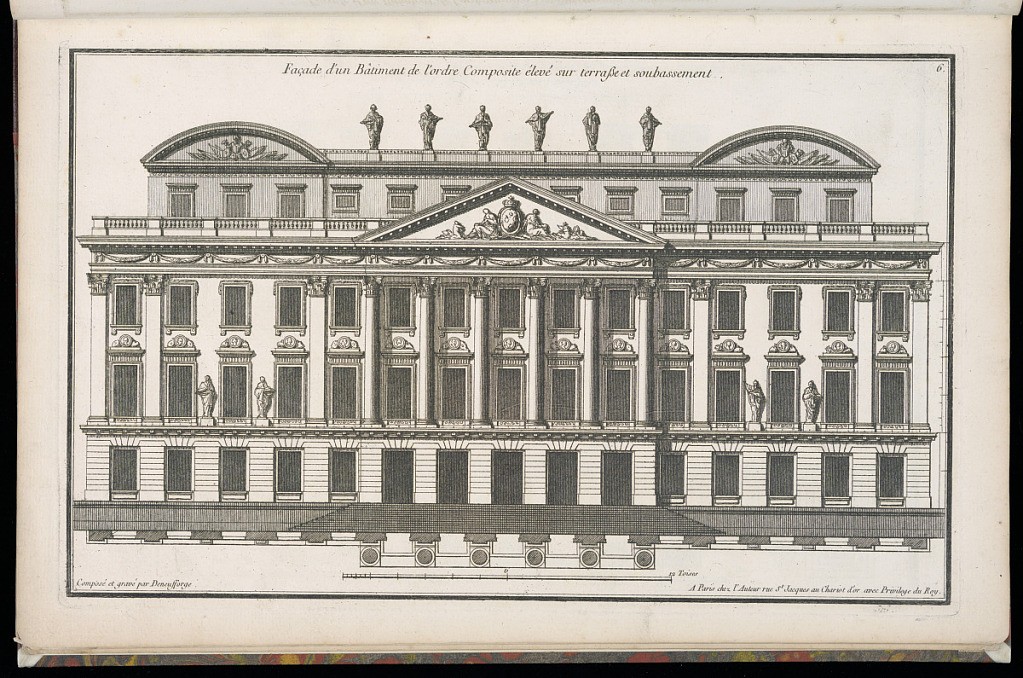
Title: Façade d'un Bâtiment de l'ordonnance Composite élevé sur terrasse et soubassement
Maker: Jean-François de Neufforge, Flemish, 1714–1791
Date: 1768
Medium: Engraving on paper
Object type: Print
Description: Façade and profile of a building of the Composite order with figurative statues at the roof. There is a scale bar of 12 toises (1 toise was equal to about 3.799 square meters) at the bottom of the page. The plate is signed and numbered.